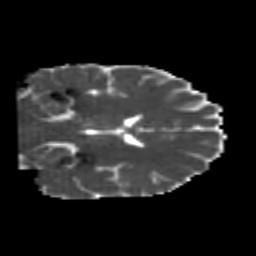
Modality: MD
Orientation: coronal
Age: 22
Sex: female
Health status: healthy
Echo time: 0.074 s